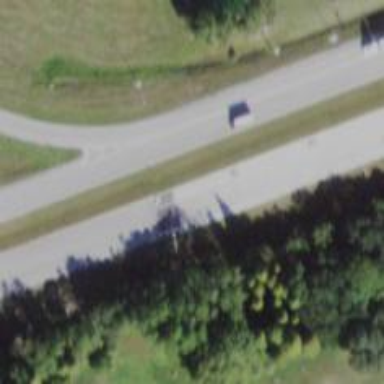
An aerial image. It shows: Primary road with asphalt surface.